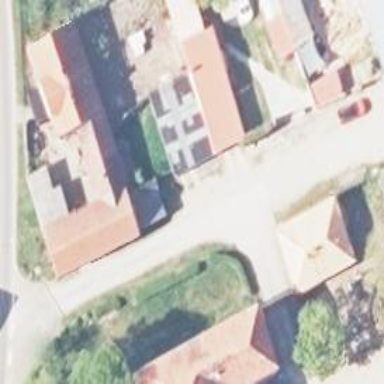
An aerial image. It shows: Alley classified as service road.